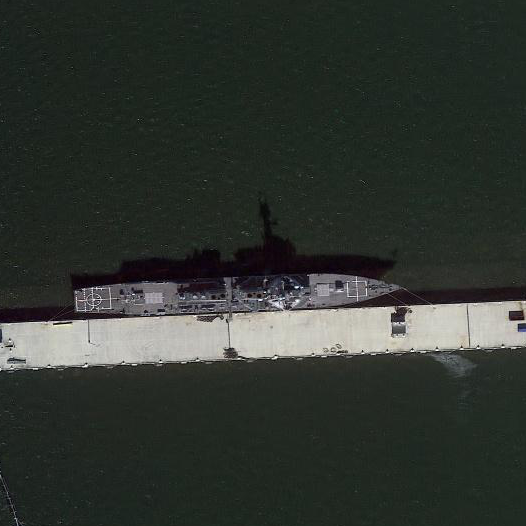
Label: Arleigh_Burke-class_destroyer